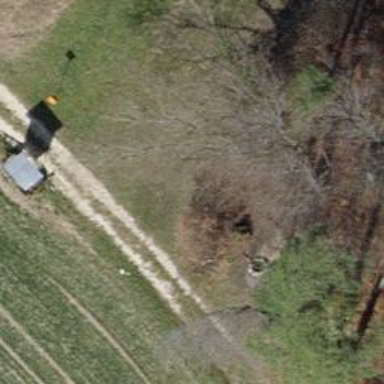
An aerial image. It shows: Pipeline marker.